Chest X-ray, AP view. Patient: 29 years old, sex F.
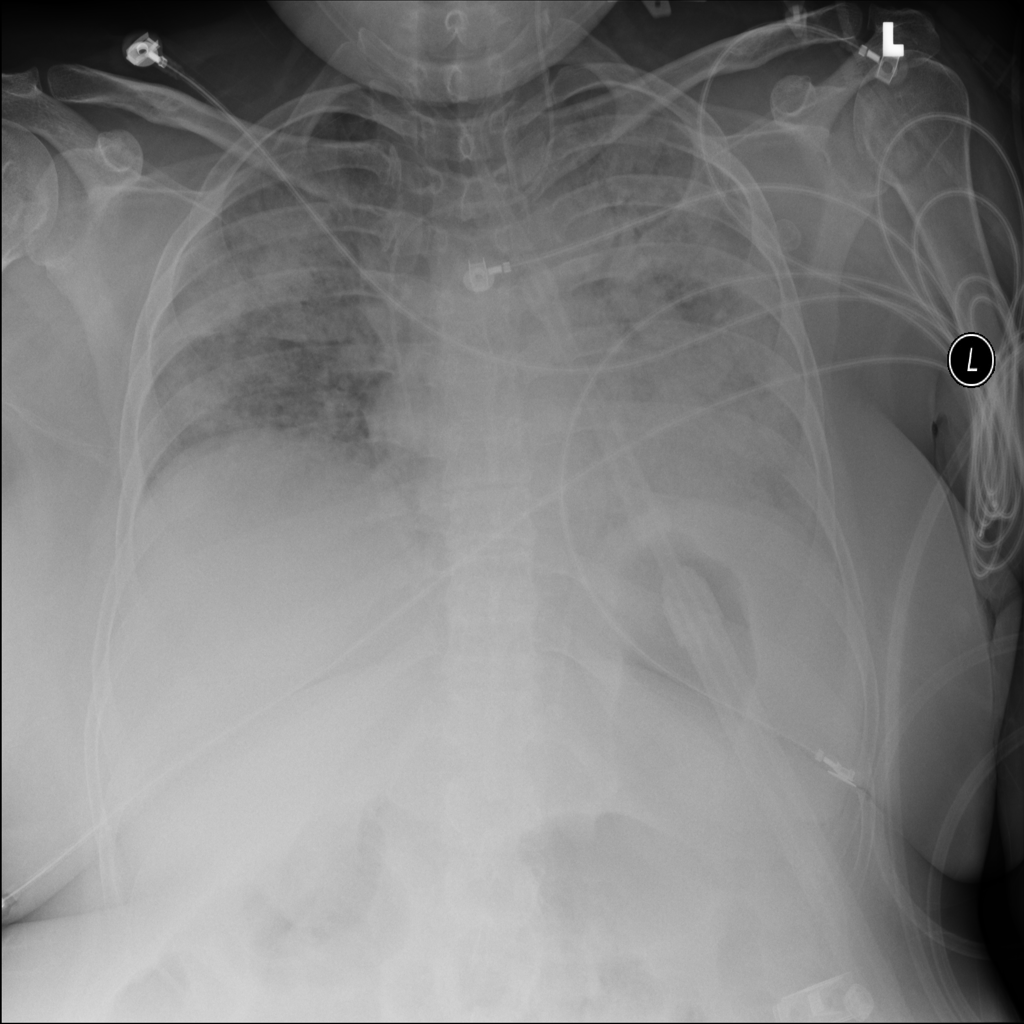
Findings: Infiltration